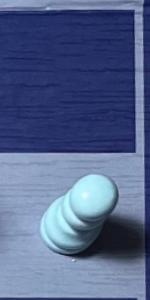
Label: Pawn_White